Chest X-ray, PA view. Patient: 67 years old, sex M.
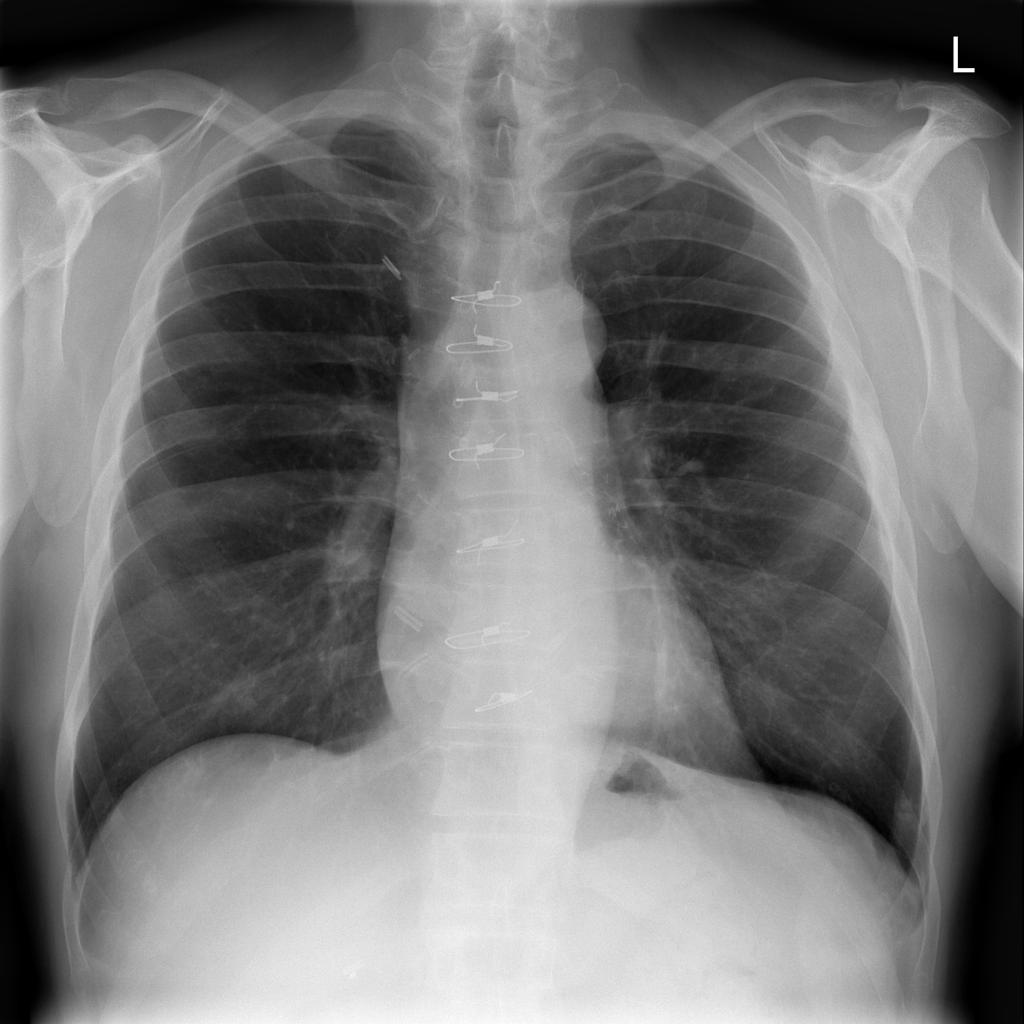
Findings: No Finding